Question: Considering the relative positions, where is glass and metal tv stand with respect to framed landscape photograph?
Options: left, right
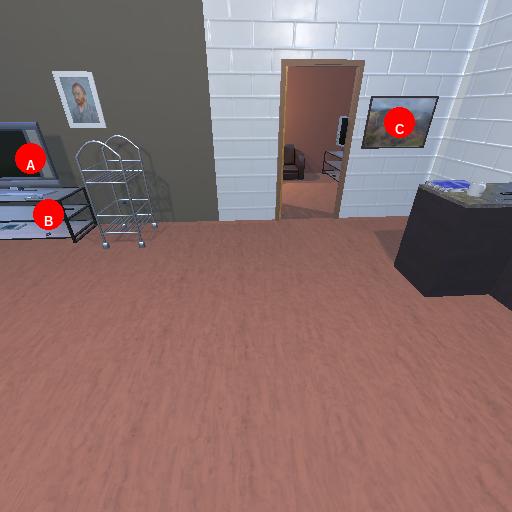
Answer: left